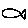
Label: fish